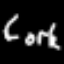
Label: fork